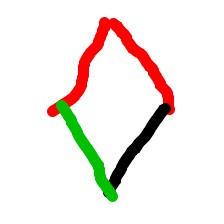
Shape: rhombus